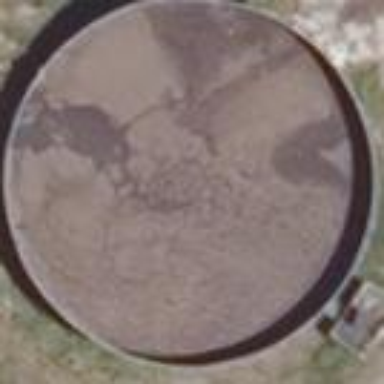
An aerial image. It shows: Building with storage tank.